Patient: sex M, age 68
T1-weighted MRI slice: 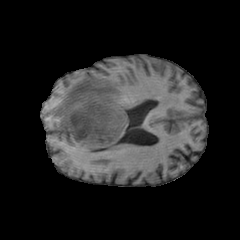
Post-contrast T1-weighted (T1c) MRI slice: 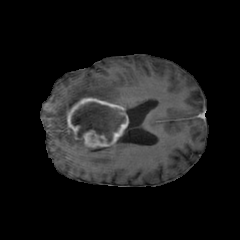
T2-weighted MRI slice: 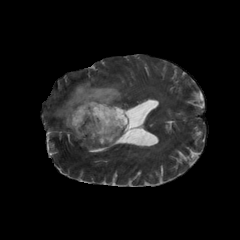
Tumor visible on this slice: yes
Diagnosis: Glioblastoma, IDH-wildtype
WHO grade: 4